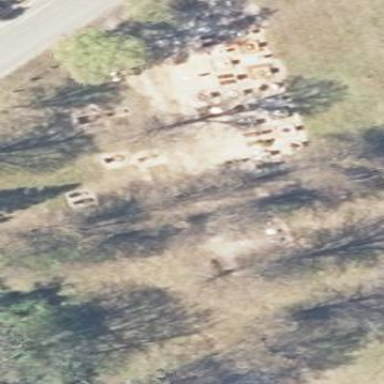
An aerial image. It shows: Cemetery.